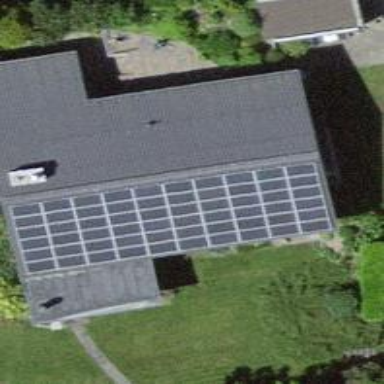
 consisting of solar photovoltaic panels."